Interaction volume radius: 10 \u00c5
Interaction volume height: 10 \u00c5
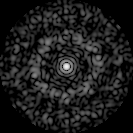
Disorder parameter: 0.8582